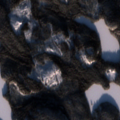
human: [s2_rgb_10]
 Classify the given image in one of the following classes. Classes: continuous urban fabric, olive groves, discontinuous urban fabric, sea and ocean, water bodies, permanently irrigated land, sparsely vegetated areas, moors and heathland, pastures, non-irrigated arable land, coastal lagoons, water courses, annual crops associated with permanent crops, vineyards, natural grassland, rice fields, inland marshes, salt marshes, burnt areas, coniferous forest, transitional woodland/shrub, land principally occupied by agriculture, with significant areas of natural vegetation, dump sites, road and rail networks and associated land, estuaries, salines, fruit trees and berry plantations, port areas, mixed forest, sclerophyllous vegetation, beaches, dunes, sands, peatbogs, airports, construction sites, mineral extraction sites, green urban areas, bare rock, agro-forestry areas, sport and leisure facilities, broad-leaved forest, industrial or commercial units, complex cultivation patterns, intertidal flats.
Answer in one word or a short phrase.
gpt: coniferous forest, transitional woodland/shrub, water bodies